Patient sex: F
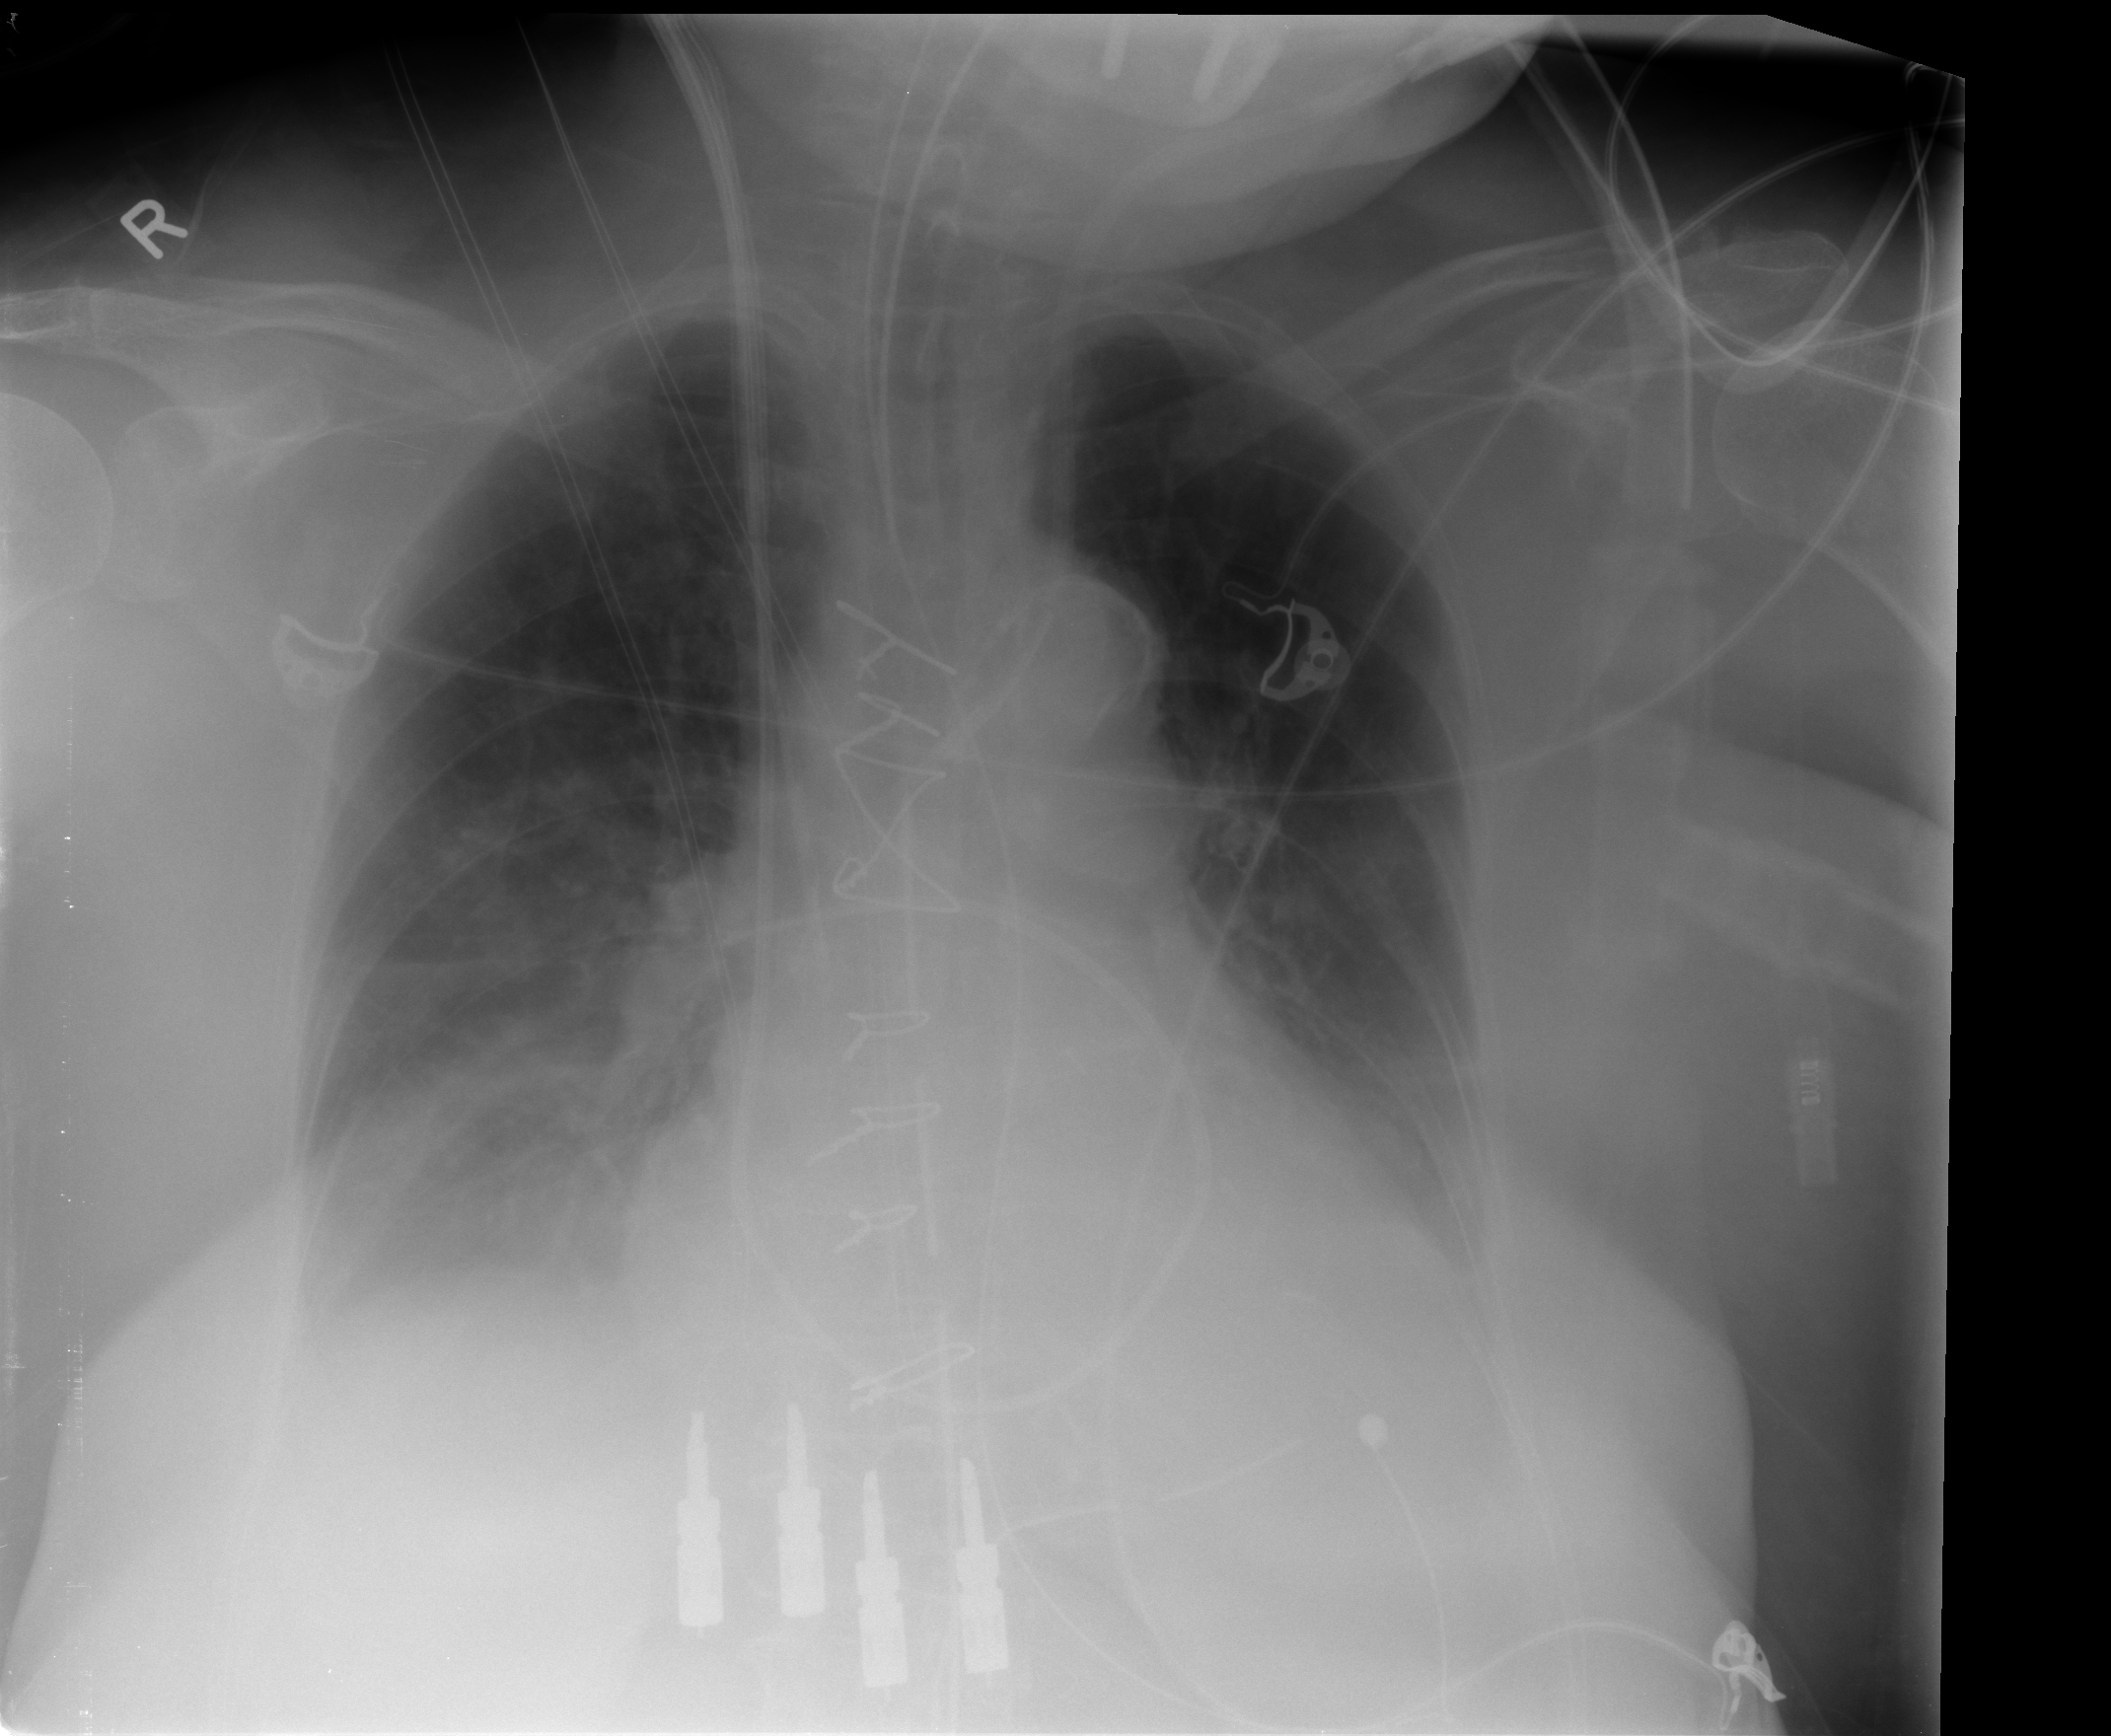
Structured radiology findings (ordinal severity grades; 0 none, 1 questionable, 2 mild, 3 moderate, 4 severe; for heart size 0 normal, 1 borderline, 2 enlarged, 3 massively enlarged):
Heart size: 2
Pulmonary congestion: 2
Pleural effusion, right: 2
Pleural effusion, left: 2
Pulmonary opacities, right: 2
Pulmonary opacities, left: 0
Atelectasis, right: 2
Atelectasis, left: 2